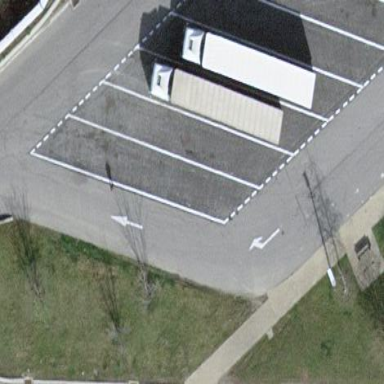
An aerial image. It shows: Parking space reserved for heavy goods vehicles (HGV).